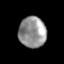
Tissue: lung
Cell type: Others
Senescence score: 0.1885
Nuclear area (px): 834
Mean DAPI intensity: 146.084